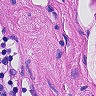
Metastatic tissue present: no